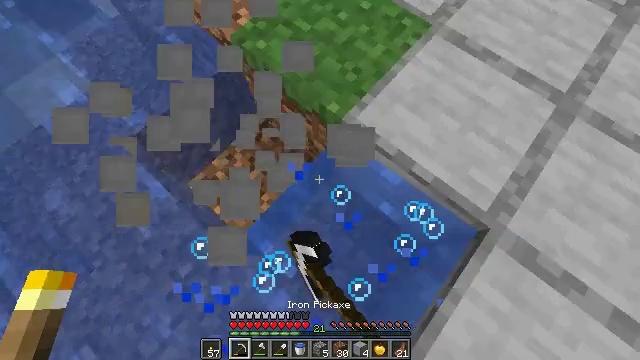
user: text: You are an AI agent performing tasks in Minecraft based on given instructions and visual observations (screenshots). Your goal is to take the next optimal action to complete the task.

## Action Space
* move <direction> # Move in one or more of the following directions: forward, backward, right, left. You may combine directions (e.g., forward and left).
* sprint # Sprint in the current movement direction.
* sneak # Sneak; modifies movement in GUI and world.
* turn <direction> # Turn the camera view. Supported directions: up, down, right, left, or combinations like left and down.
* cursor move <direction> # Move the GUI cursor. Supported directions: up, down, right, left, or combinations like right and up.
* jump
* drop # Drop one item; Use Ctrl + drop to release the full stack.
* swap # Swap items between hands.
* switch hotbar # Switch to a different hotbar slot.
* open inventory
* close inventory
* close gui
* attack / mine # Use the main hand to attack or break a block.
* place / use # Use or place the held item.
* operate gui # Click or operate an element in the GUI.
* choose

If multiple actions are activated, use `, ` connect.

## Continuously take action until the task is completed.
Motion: motion action
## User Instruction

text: Break the smooth stone to collect it.
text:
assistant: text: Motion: no_op